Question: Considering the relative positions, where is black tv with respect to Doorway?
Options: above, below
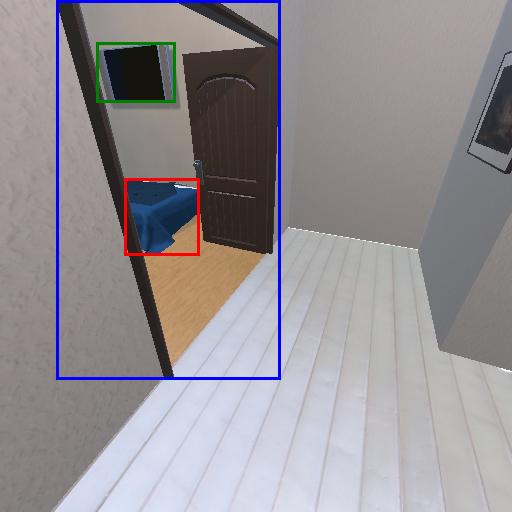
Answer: above